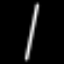
Label: line